Question: How i can solve the problem of the values (dataLabels) below?

My JSFiddle: <URL>
'''
...
series: [{
name: 'zzzzzz',
data: [17.00, 1.00, 5.00, 0.00, 0.00, 35.00, 6.00, 13.00, 233.00, 2.00, 41.00],
tooltip: {
shared: true,
useHTML: true,
showInLegend: false,
pointFormat: '<span style="color:{series.color}; text-shadow: 0 1px 1px #ddd;">{series.name}</span>: <span style="font-size:14px!important"> {point.y}</span><br/>'
}
}
'''
Thanks!!!
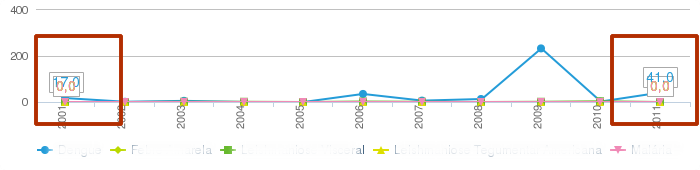
Answer: Highcharts doesn't prevent from dataLabels overlapping. I have created simple module which prevent's from this, see simple demo: <URL>
Use module by calling 'StaggerDataLabels(series);', where series is array of all series in chart object.
In the fact it's duplicate of <URL>, but I couldn't report this.